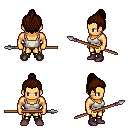
a pixel art fantasy rpg character, male body template, human, tanned skin, white pirate shirt, gold greaves, brown short topknot hairstyle, maroon shoes, spear, four views (front, back, left, right), 2x2 character sprite sheet, small pixel art, hard edges, no anti-aliasing